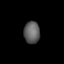
Tissue: lung
Cell type: Epithelial cells
Senescence score: 0.156
Nuclear area (px): 345
Mean DAPI intensity: 95.197